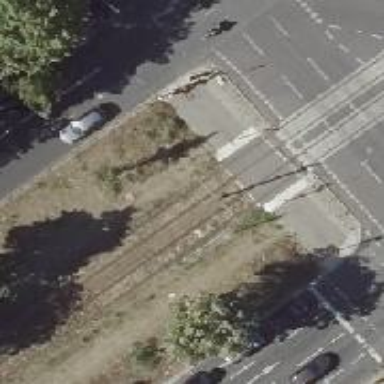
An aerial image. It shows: Footway located on traffic island.